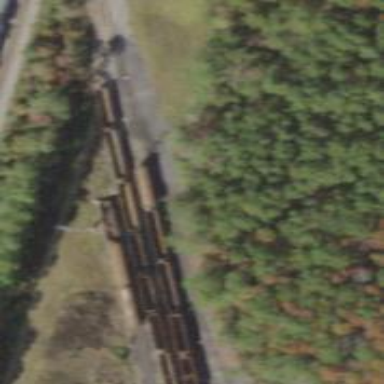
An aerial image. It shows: Rail spur service.